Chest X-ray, AP view. Patient: 31 years old, sex M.
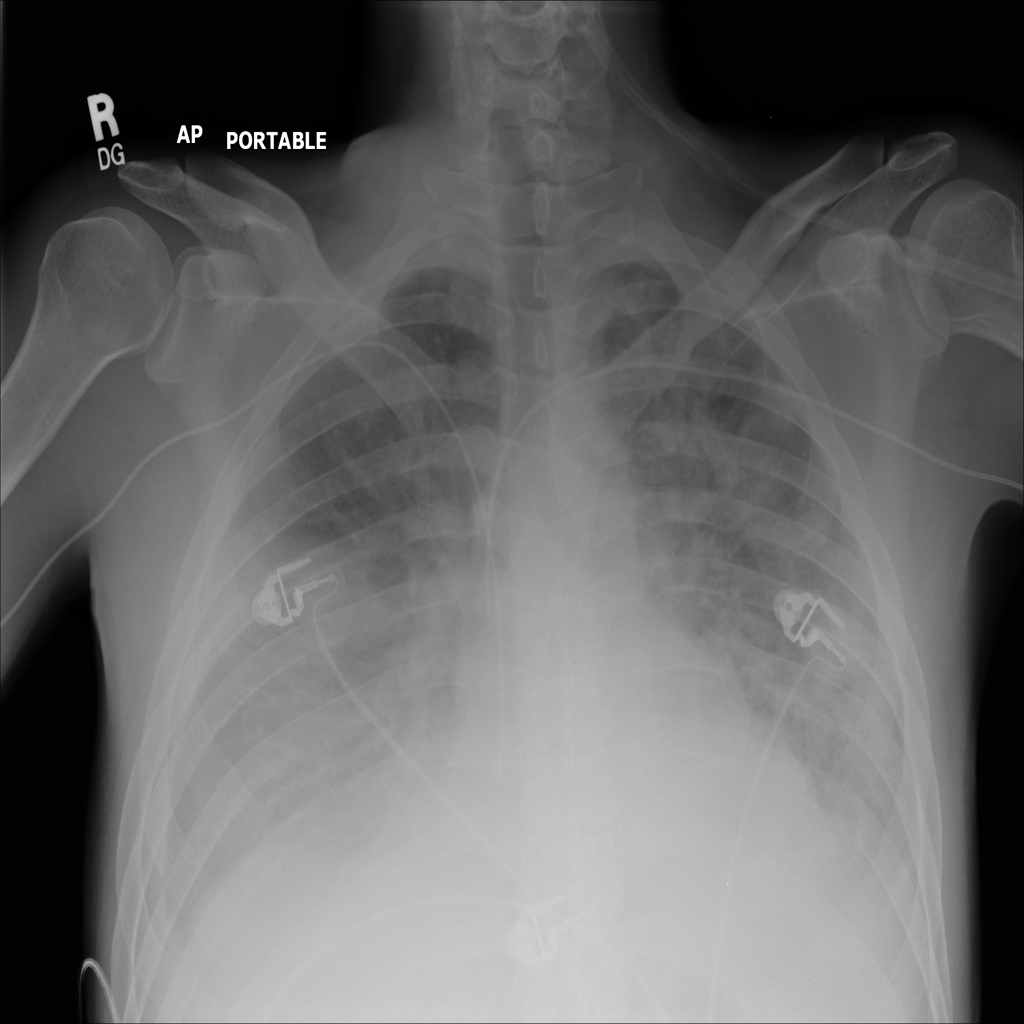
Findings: Edema, Effusion, Pleural_Thickening, Pneumonia